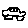
Label: car